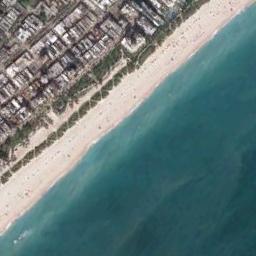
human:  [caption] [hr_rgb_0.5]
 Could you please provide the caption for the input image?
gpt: The sea by the beach is dark green .

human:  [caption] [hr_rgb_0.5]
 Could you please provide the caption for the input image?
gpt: There are many buildings and vegetation beside the beach, And the color of seawater is light green .

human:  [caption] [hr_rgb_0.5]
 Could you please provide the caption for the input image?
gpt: The narrow beach with white sand and the residential area beside .

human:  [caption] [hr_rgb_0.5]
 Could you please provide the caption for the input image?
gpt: Deep blue water and forest and white irregular coast .

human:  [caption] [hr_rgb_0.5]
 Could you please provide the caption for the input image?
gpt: Many buildings of different shapes are beside the beach .